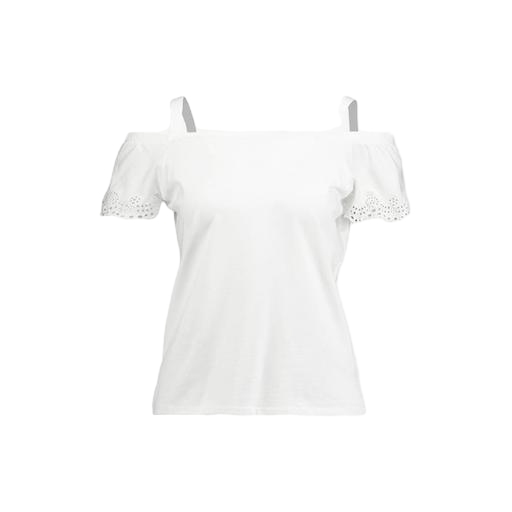
white petite t-shirt only macy, white cold-shoulder tee, white petite boat-neck t-shirt only macy, white background